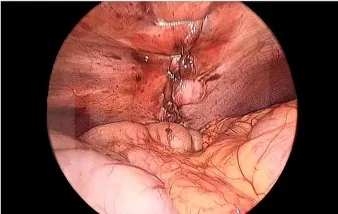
(D) Fascial closure device used during surgery.
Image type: endoscopy (arthroscopy)